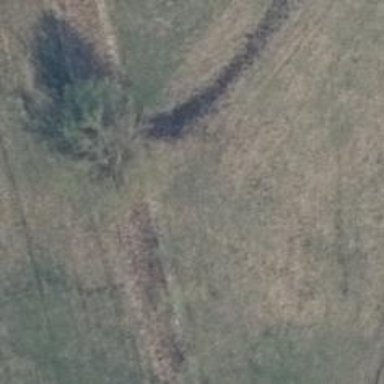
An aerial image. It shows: Row of trees in natural setting.